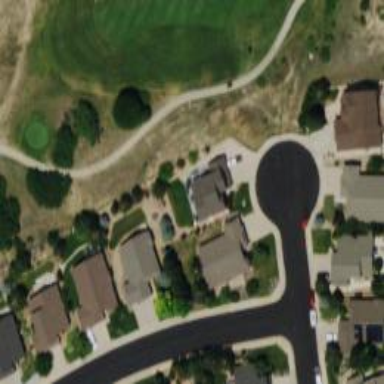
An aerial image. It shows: Well-maintained grade1 path designed for golf carts.